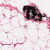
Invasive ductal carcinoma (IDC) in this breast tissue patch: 0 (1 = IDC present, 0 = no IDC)